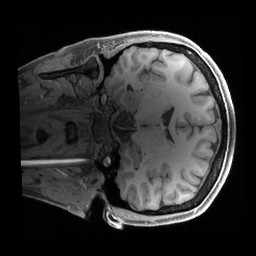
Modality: T1w
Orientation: coronal
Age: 38
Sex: female
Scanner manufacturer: siemens
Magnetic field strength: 3 T
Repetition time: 2.4 s
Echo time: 0.00241 s